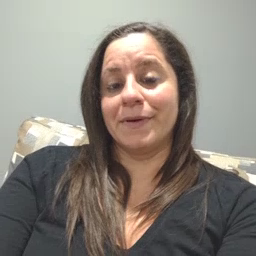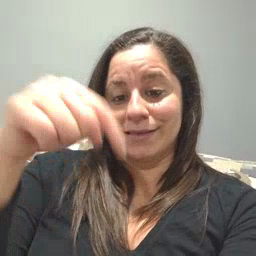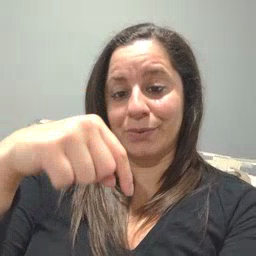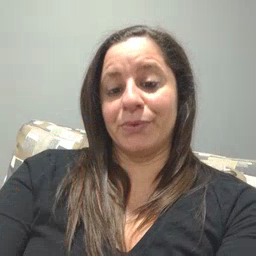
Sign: down